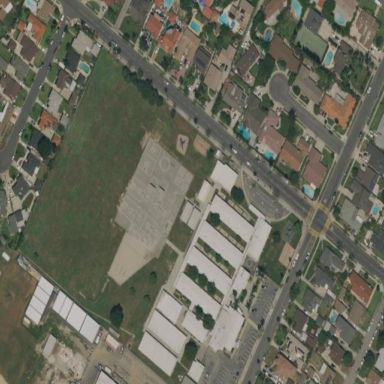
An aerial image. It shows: School.